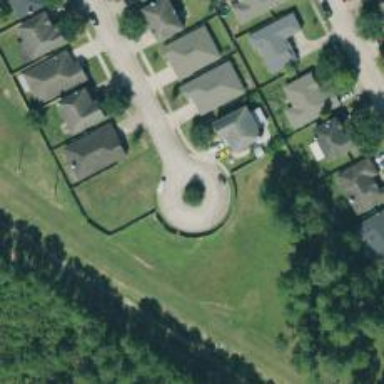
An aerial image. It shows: Turning loop on the road.